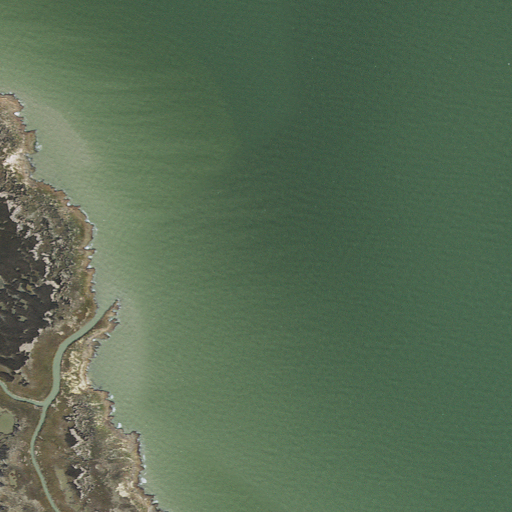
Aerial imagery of cape in Maryland named Brant Hole Point containing open water and herbaceous wetlands